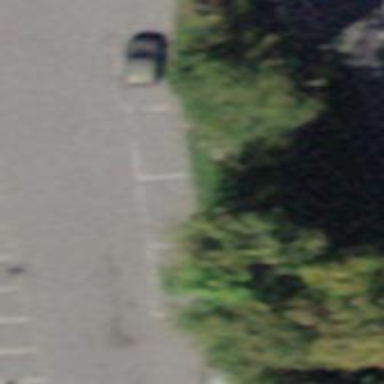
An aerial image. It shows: Parking area with surface.